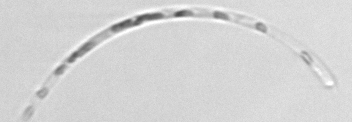
Label: Guinardia_striata